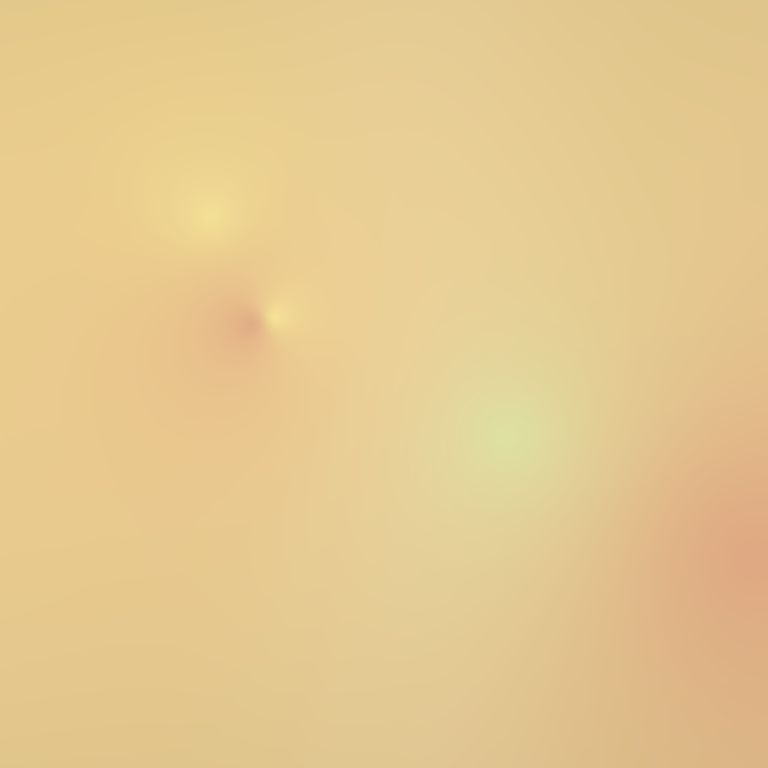
Abstract light effect, smooth gradient from soft yellow to gentle peach, serene atmosphere, diffuse glow, no room, no furniture, no objects.